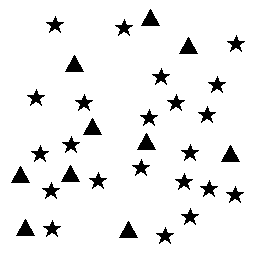
Squares: 0
Triangles: 10
Stars: 22
Total shapes: 32